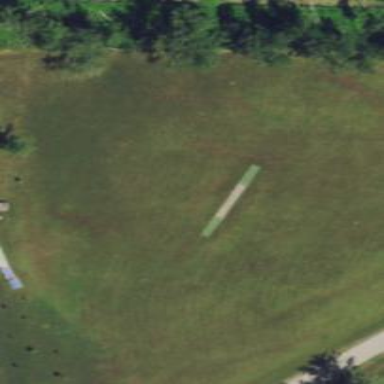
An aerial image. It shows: Cricket pitch used for leisure land.